Question: I have programmed <URL> Canvas:

Here is the code handling dragging:
'''
private Drawable mDragged = null;
private float mPrevX;
private float mPrevY;
public boolean onTouchEvent(MotionEvent e) {
// Convert touch coordinates to Canvas coordinates
float[] point = new float[] {e.getX(), e.getY()};
Matrix inverse = new Matrix();
mMatrix.invert(inverse);
inverse.mapPoints(point);
float x = point[0];
float y = point[1];
switch (e.getAction()) {
case MotionEvent.ACTION_DOWN:
Drawable tile = hitTest(x, y);
if (tile != null) {
mDragged = tile;
mPrevX = x;
mPrevY = y;
return true;
}
break;
case MotionEvent.ACTION_MOVE:
if (mDragged != null) {
float dX = x - mPrevX;
float dY = y - mPrevY;
mPrevX = x;
mPrevY = y;
Rect rect = mDragged.copyBounds();
rect.left += dX;
rect.top += dY;
rect.right = rect.left + mDragged.getIntrinsicWidth();
rect.bottom = rect.top + mDragged.getIntrinsicHeight();
mDragged.setBounds(rect);
invalidate();
return true;
}
break;
case MotionEvent.ACTION_UP:
case MotionEvent.ACTION_CANCEL:
if (mDragged != null) {
mDragged = null;
return true;
}
break;
}
// Handle Canvas scrolling and scaling here
}
'''
It works, but I have a problem - when I touch a tile and then drag it around - the tile departs from my finger (or from my mouse pointer, when using Android emulator).
I.e. the distance between the dragged 'Drawable' and the finger (or mouse pointer - as can be seen on the above screenshot) increases, while it is being dragged around.
This can't be <URL> - because there is only single touch on the emulator.
What is the root cause here?
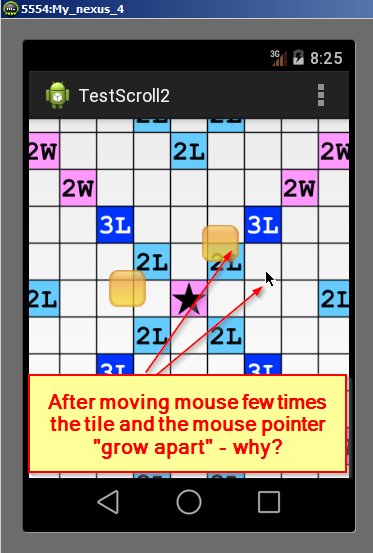
Answer: Just a hunch here, but it's probably due to two things being compounded together:
1. Your coordinates are float values, but the Rect consists of int values, which can cause some rounding issues
2. On each ACTION_MOVE event, you are adding the (potentially) rounded values, and changing the baseline (mPrevX & mPrevY) instead of calculating the absolute distance from where you first started dragging
I would store the current position of the tile when dragging starts (including offset from the cursor position), and then base all the movement calculations off of that point.